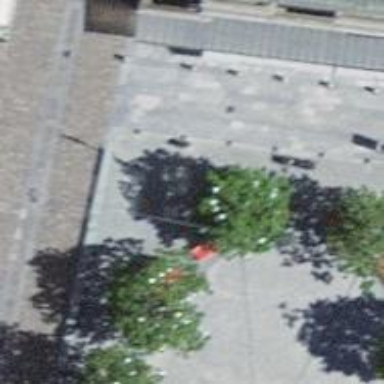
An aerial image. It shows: Red bench.